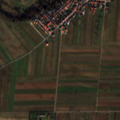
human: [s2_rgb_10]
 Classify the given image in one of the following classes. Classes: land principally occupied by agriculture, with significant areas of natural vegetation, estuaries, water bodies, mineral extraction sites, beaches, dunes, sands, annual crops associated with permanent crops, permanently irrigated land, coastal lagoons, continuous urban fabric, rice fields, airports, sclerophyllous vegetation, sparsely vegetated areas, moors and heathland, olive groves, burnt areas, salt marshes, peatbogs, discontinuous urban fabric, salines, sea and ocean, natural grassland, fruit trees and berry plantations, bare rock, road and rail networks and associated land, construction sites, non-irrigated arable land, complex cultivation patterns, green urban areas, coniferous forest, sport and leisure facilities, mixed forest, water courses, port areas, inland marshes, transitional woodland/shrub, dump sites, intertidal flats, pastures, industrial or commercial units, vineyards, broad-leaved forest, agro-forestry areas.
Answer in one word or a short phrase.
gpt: continuous urban fabric, discontinuous urban fabric, non-irrigated arable land, vineyards, land principally occupied by agriculture, with significant areas of natural vegetation